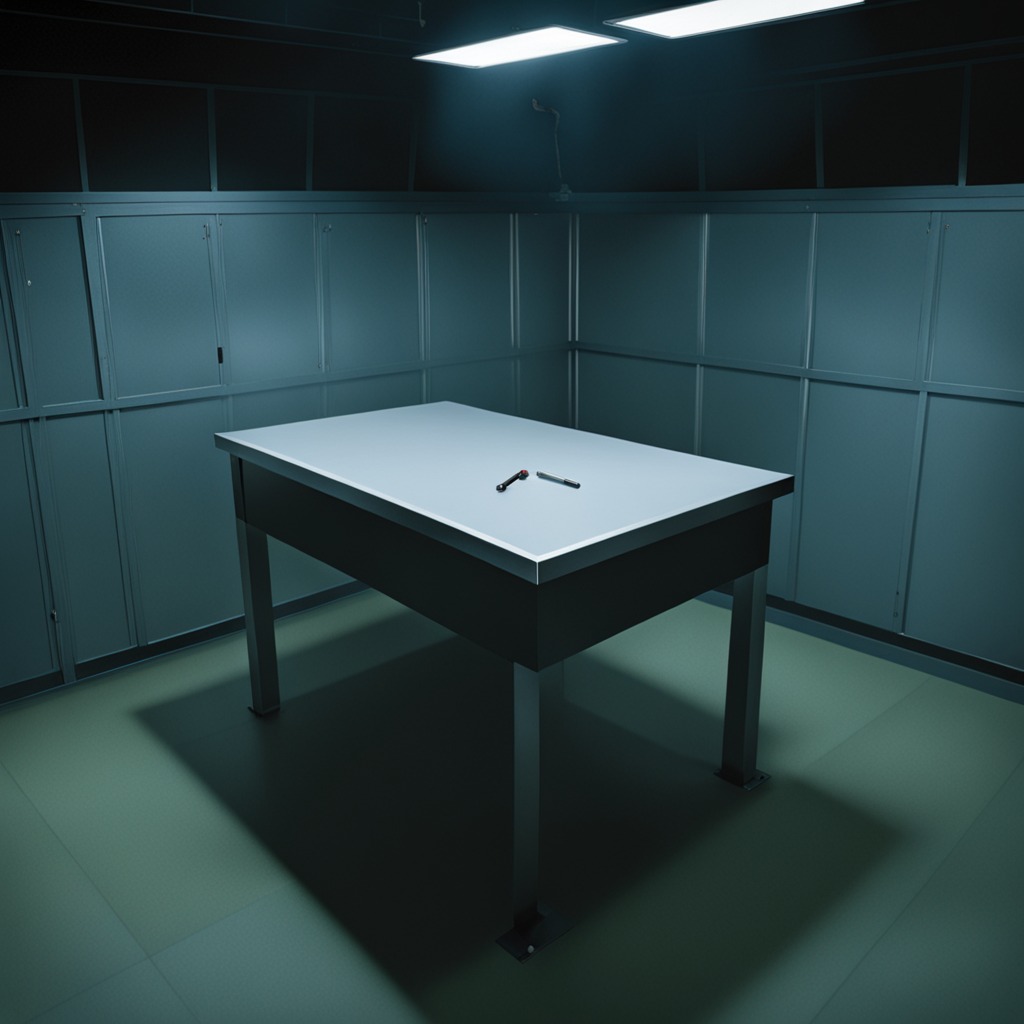
A handheld metal saw lies on a clean empty table in a railway signal maintenance room lit by harsh overhead fluorescents photorealistic surface textures crisp shadows high dynamic range